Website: bh-photo
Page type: customer-info-address
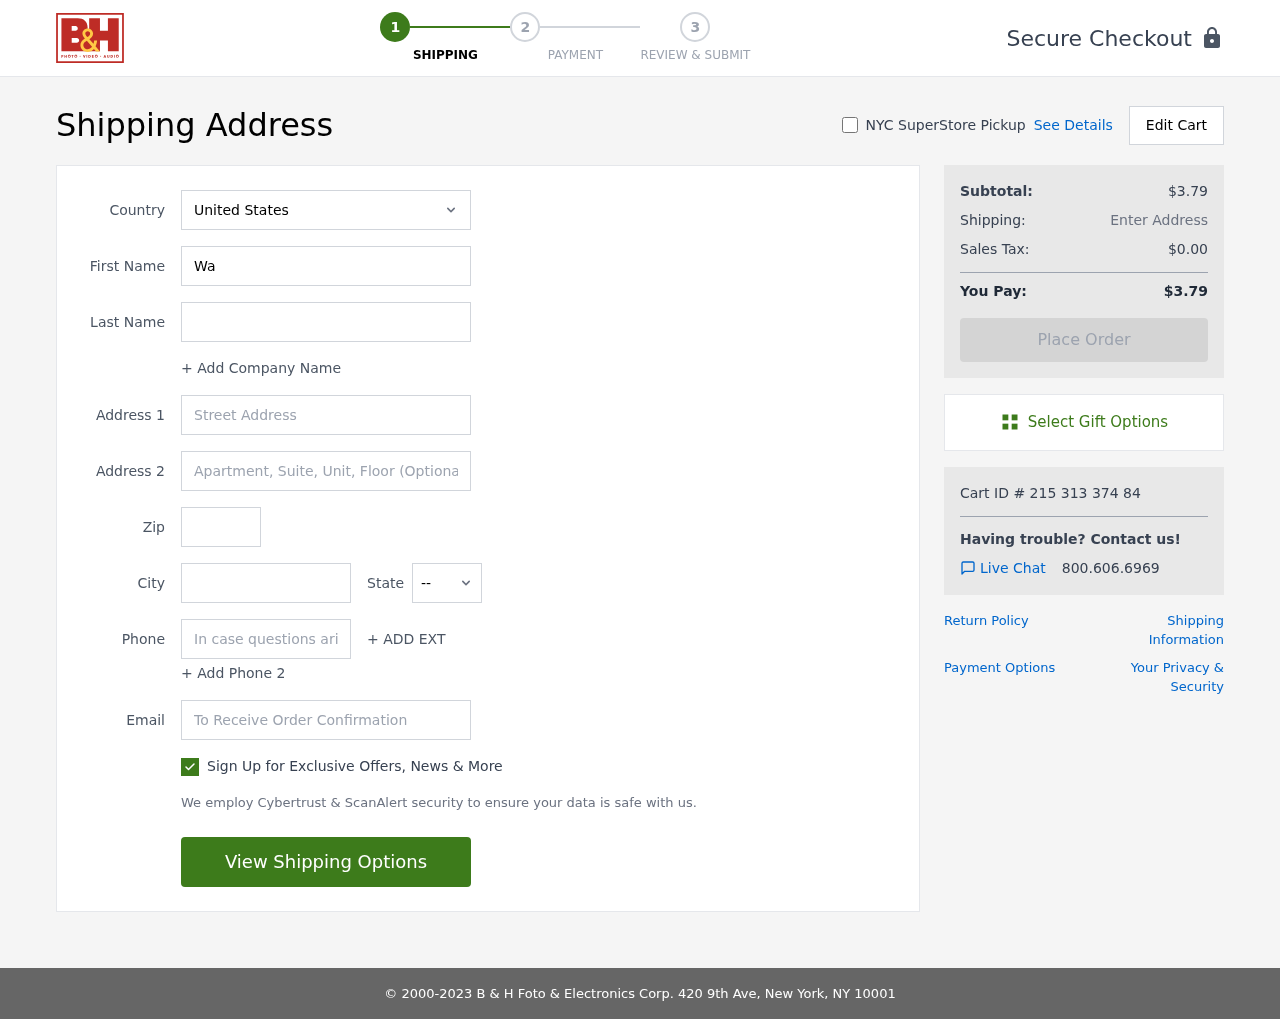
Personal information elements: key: PII_CITY
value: East Susanmouth
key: PII_COUNTRY
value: United States
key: PII_EMAIL
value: walter_torres@yahoo.com
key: PII_FIRSTNAME
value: Walter
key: PII_LASTNAME
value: Torres
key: PII_PHONE
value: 3789719740
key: PII_POSTCODE
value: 35188
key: PII_STATE_ABBR
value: PA
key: PII_STREET
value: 538 Joshua Parkways
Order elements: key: ORDER_SUBTOTAL
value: $3.79
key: ORDER_TAX
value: $0.00
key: ORDER_TOTAL
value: $3.79
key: ORDER_ID
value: Cart ID # 215 313 374 84